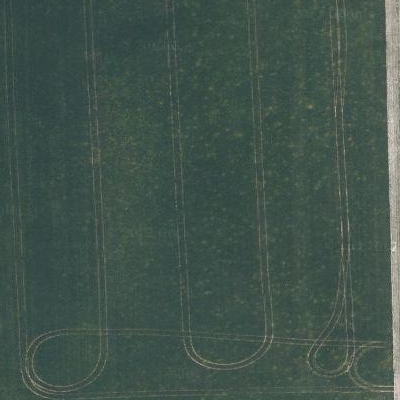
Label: Field